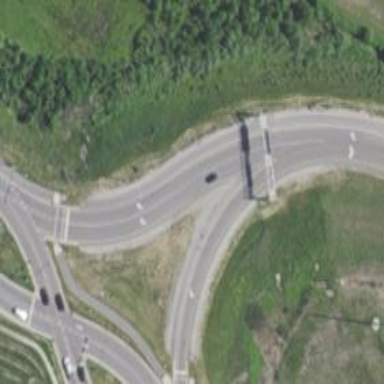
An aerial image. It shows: Motorway link with asphalt surface leading to diverging diamond interchange (DDI).